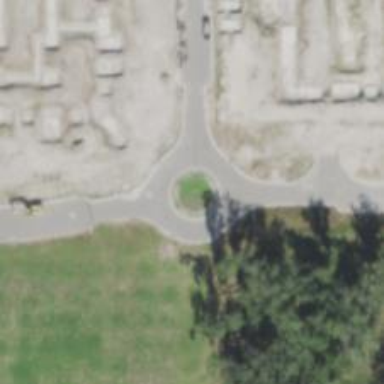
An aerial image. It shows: Turning loop on the road.